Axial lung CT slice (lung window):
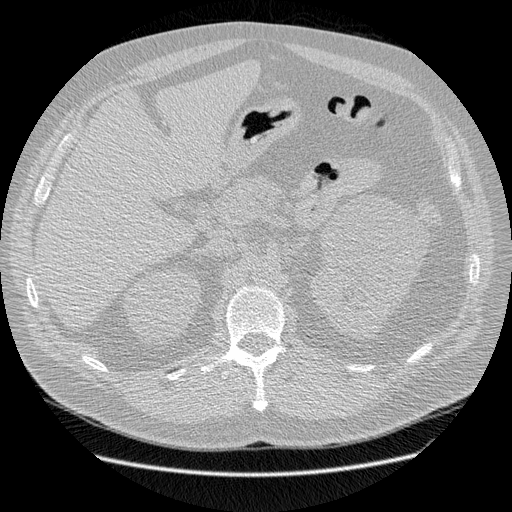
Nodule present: no